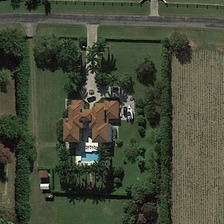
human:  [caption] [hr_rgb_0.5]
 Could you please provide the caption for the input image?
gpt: there is a house with a swimming pool on the ground .

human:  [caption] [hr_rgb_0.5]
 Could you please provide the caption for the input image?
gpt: there is a house with a swimming pool on the ground .

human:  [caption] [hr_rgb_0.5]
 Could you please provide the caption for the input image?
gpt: the house is surrounded by trees .

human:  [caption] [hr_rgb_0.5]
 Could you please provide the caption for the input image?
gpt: the house is surrounded by trees .

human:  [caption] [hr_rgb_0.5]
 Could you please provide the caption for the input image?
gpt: there is a house with a swimming pool on the ground .